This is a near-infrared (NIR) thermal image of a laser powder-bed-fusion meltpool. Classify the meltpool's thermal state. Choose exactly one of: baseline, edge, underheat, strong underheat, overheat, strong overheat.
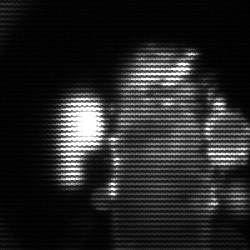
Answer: strong underheat